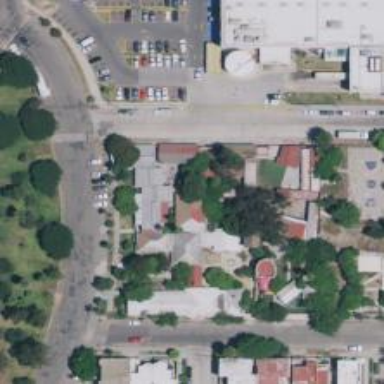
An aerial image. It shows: Kindergarten.